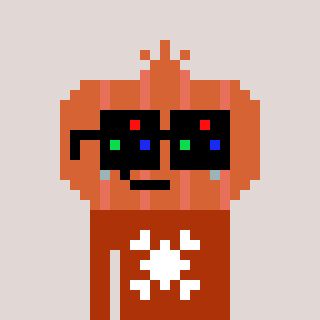
a pixel art character with square black sunglasses, a onion-shaped head and a hotbrown-colored body on a warm background